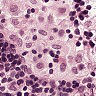
Metastatic tissue present: no